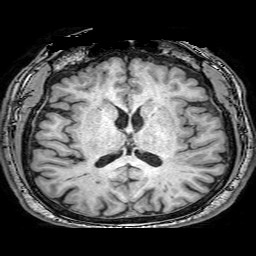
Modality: T1w
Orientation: coronal
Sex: male
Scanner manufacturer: philips
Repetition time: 0.008278 s
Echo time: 0.00383 s